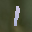
Label: 1